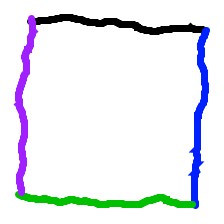
Shape: square